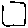
Label: square